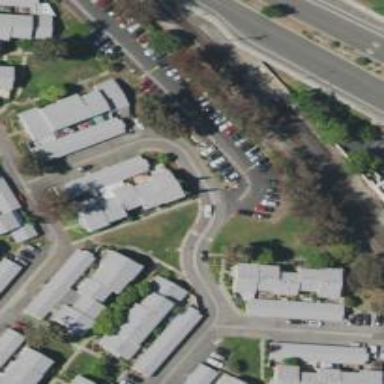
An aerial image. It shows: Residential road with sidewalk on the left side.